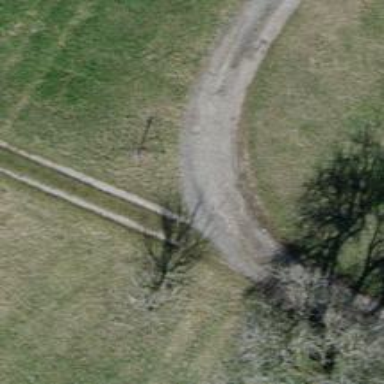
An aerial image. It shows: Track with grade5 tracktype.